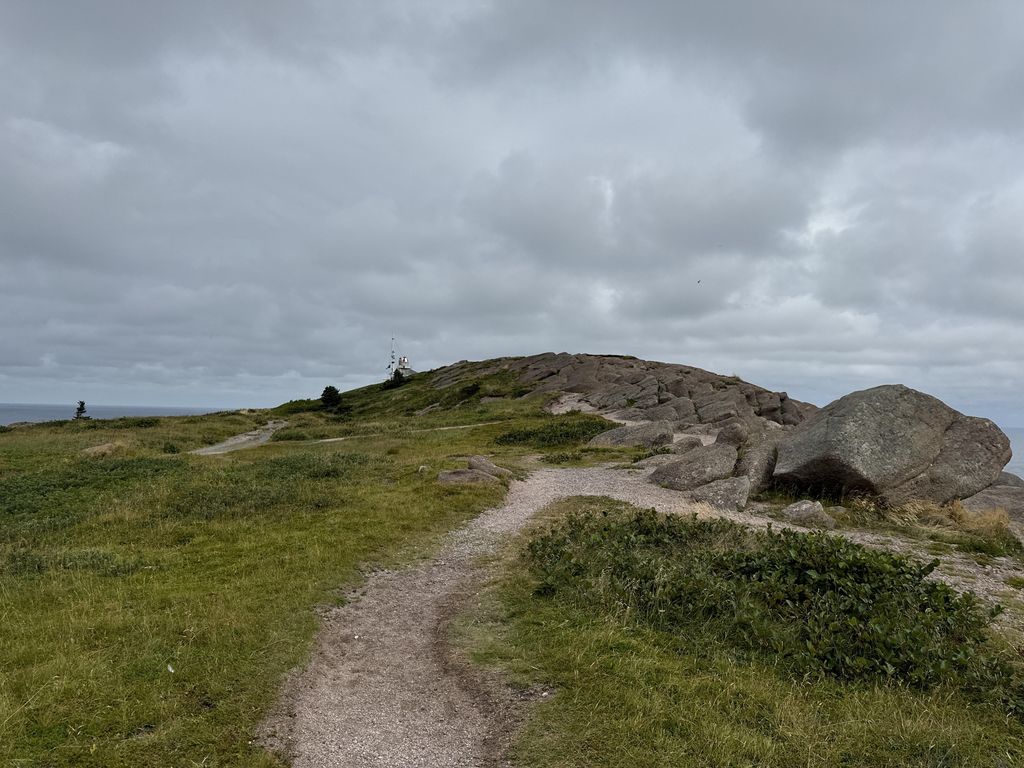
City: st_johns